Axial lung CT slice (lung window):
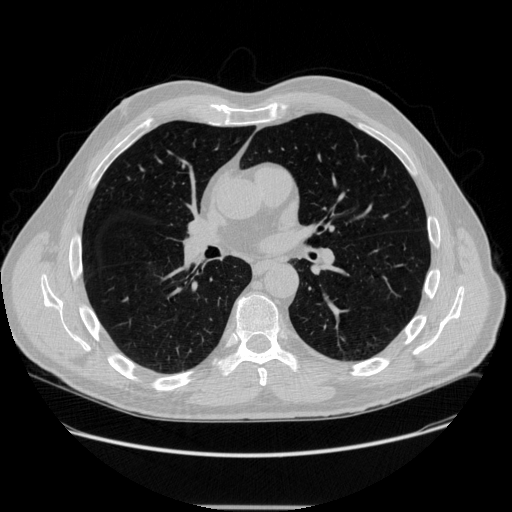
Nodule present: no